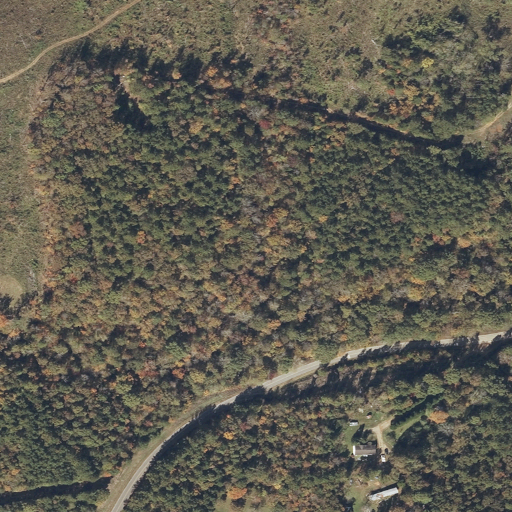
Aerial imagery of valley in Alabama named Horns Valley containing deciduous forest, grassland, evergreen forest, open development, mixed forest, woody wetlands, and low intensity development